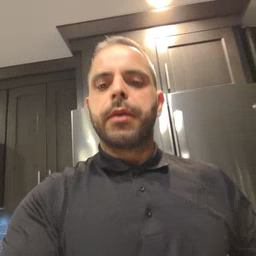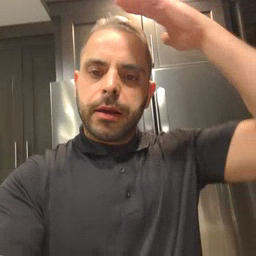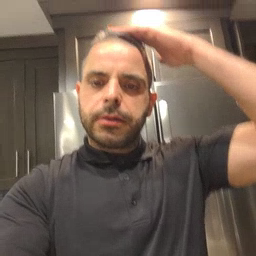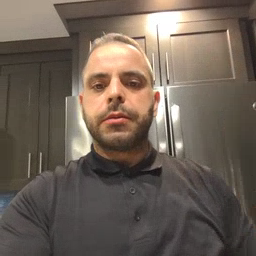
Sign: hat